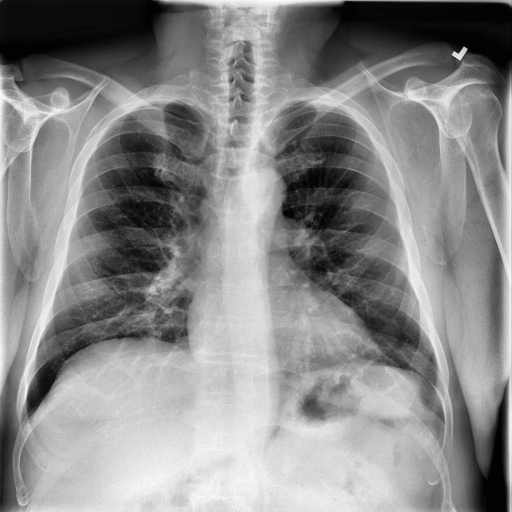
Finding: NORMAL